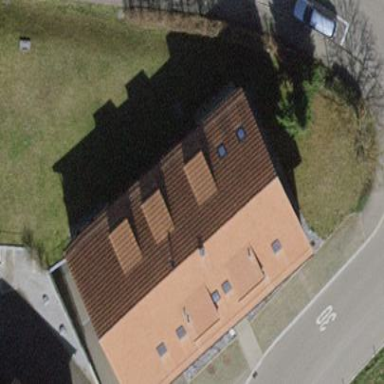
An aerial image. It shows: Building with tiled roof.